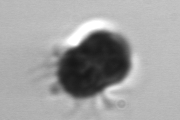
Label: Mesodinium